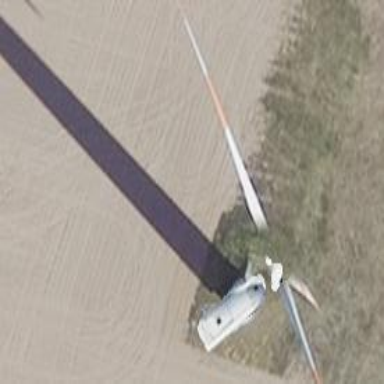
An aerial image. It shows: Wind generator powered by Vestas horizontal axis wind turbine.